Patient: sex M, age 81
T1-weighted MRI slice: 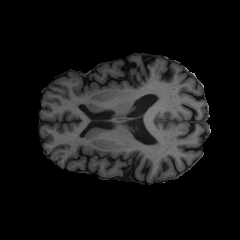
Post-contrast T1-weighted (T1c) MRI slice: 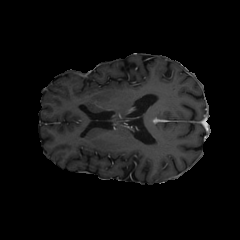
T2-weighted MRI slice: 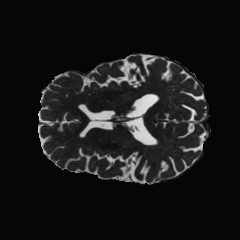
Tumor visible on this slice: no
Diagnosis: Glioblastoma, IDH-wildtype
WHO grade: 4